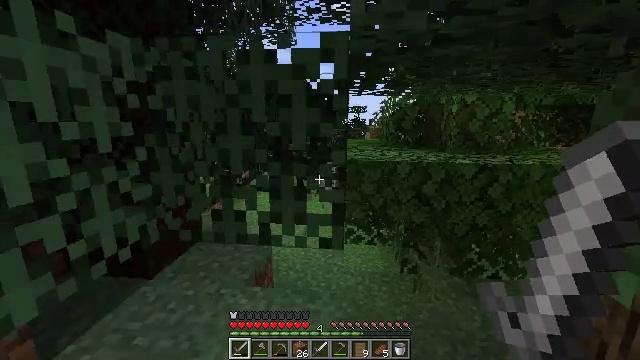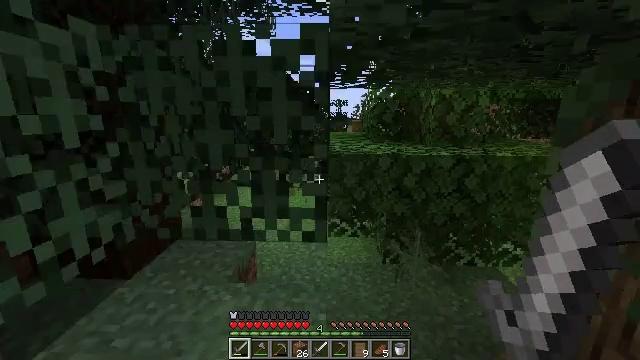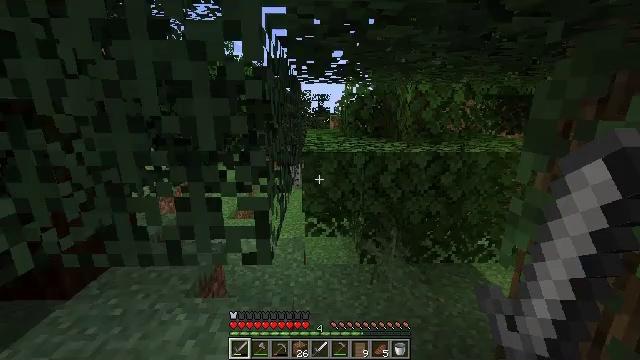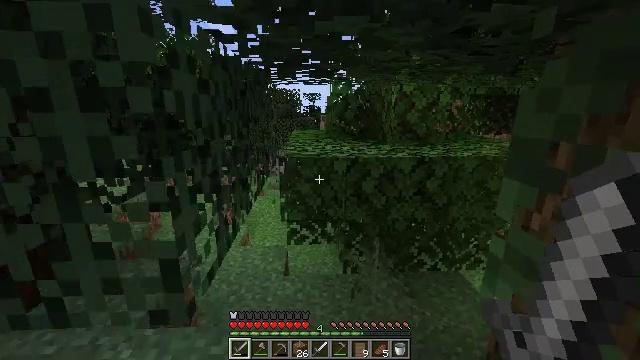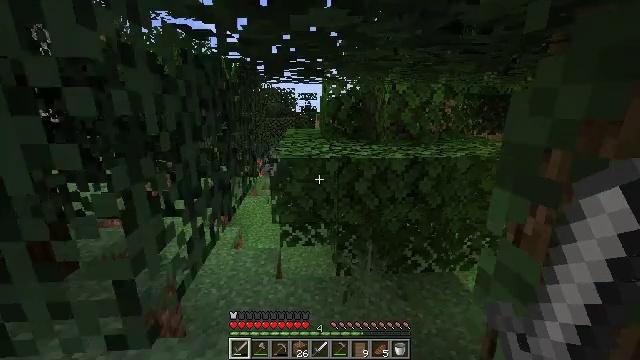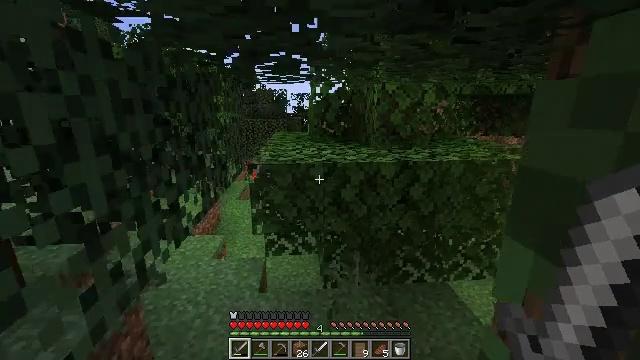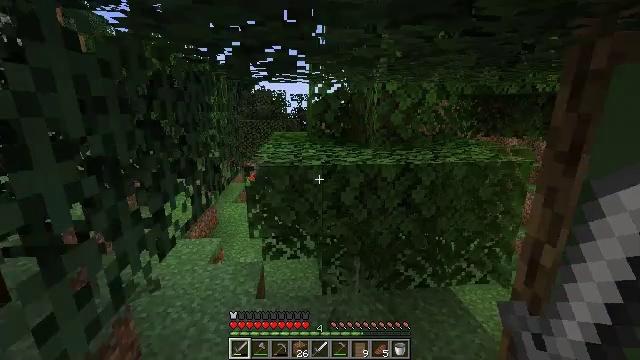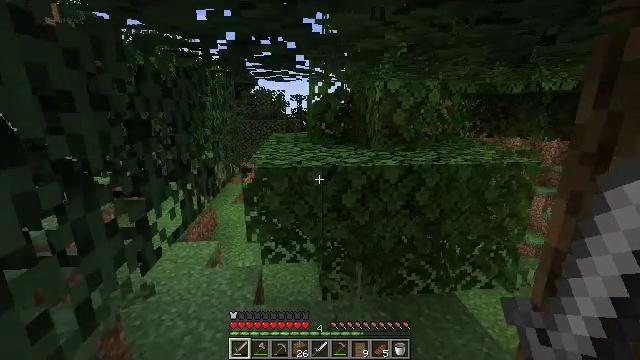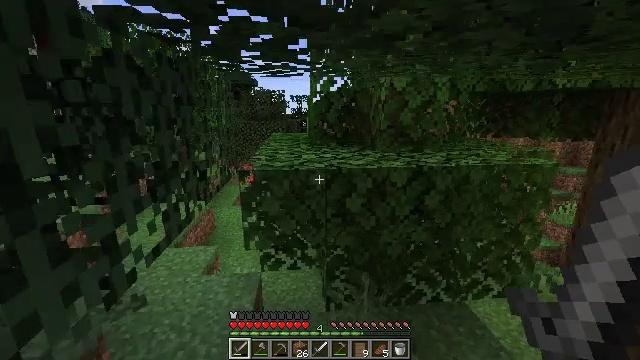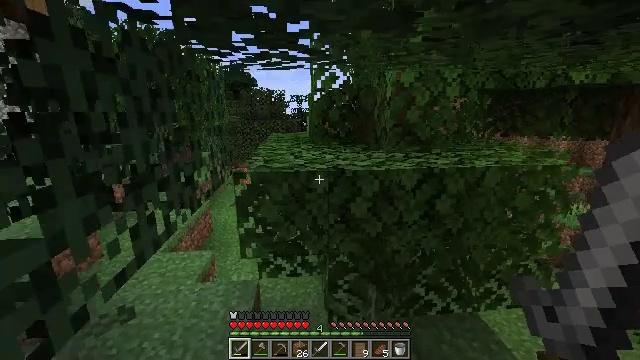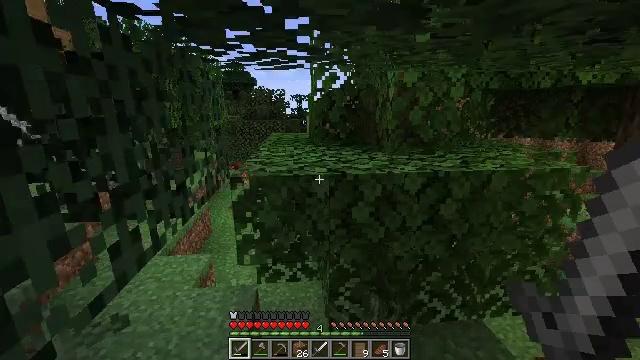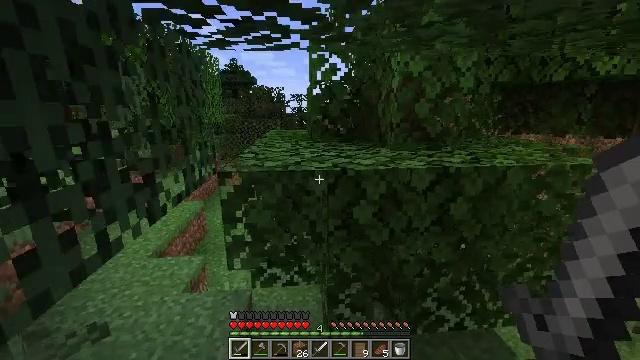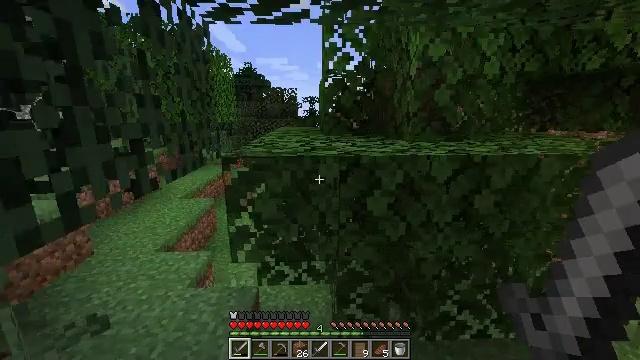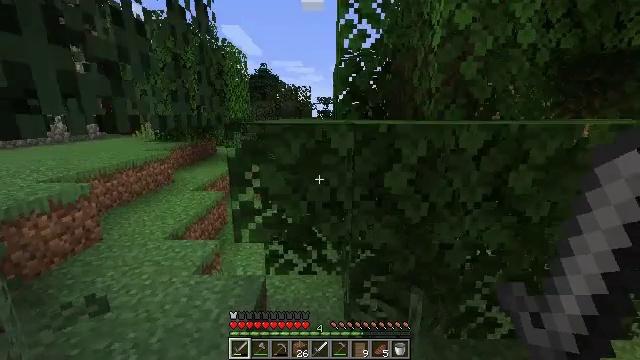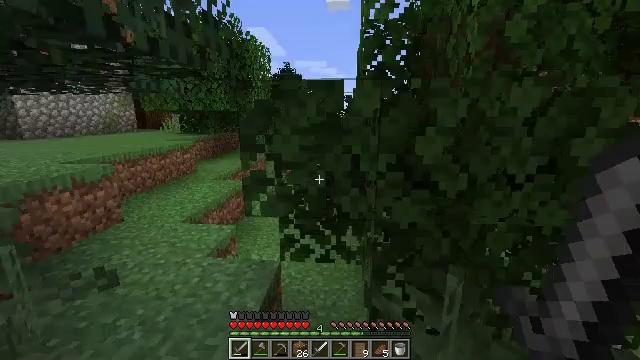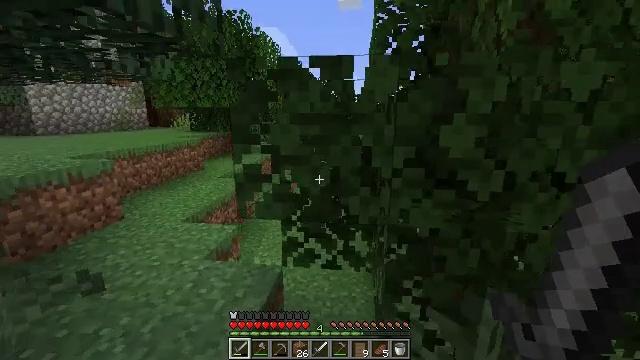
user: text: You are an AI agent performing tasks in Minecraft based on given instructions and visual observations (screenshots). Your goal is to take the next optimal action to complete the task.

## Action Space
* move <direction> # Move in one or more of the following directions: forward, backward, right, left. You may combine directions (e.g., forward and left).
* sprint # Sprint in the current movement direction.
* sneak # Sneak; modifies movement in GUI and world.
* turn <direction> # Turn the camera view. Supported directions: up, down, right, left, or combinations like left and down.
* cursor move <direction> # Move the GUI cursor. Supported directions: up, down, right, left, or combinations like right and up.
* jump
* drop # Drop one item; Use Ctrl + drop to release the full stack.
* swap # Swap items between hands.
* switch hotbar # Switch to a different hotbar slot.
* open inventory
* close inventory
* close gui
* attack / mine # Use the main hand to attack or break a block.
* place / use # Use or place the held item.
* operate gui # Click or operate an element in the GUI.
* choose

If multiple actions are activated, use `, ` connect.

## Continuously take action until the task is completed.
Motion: motion action
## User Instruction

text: Harvest the rose bush for its flowers.
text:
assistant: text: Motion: move forward and move right, turn right and down
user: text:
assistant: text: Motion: move forward and move right, turn right
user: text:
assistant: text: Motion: move forward and move right, turn right
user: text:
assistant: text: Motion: move forward and move right
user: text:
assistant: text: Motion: move forward, turn right
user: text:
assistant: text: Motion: move forward
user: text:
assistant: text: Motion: move forward
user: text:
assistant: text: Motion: move forward
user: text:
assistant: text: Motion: move forward
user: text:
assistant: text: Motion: move forward
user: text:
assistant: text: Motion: move forward
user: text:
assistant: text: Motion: move forward, turn left
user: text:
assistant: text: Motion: move forward, turn left
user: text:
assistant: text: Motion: move forward, turn left
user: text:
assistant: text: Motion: move forward, turn left
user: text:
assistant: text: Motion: move forward
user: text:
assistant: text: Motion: move forward
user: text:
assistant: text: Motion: move forward, turn left and down
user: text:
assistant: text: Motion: move forward, turn left and down
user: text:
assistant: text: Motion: move forward, turn left and down
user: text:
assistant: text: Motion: move forward, turn left and down
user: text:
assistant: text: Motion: move forward, turn left
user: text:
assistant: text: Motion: move forward and move left, turn left
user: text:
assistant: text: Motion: move forward and move left
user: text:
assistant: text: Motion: move forward and move left
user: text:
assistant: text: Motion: move forward and move left
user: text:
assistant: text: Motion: move forward and move left, turn right
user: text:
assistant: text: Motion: move forward and move left, turn right and up
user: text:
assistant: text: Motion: move forward and move left, turn right and up
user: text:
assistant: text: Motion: move forward and move left